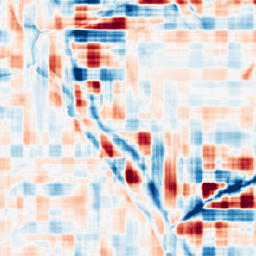
Category: wavelet
Decomposition family: wavelet_reverse_biorthogonal
Decomposition parameters: wavelet: rbio3.5
level: 5
Upsampling method: quartic
Upsampling parameters: scale: 2
Upsampling scale: 2